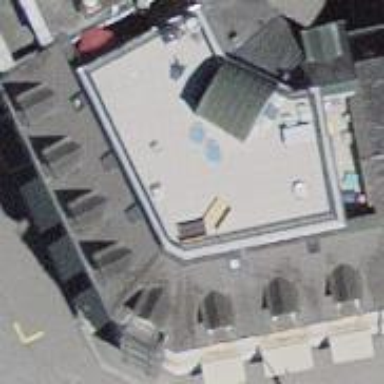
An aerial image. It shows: Building with saltbox-shaped roof.